Question: My basic concern is to find which database/s I have access to using query...
In the following image, I need to write a query to find list of databases mapped to the user. In following example list will contain Cal and San.....
I can retrieve this loginname by using following query
'''
select loginname from syslogins where name = (SELECT SUSER_NAME() LoggedInUser)
'''
How can I find database list from that?

Thanks a lot,
Omkar.
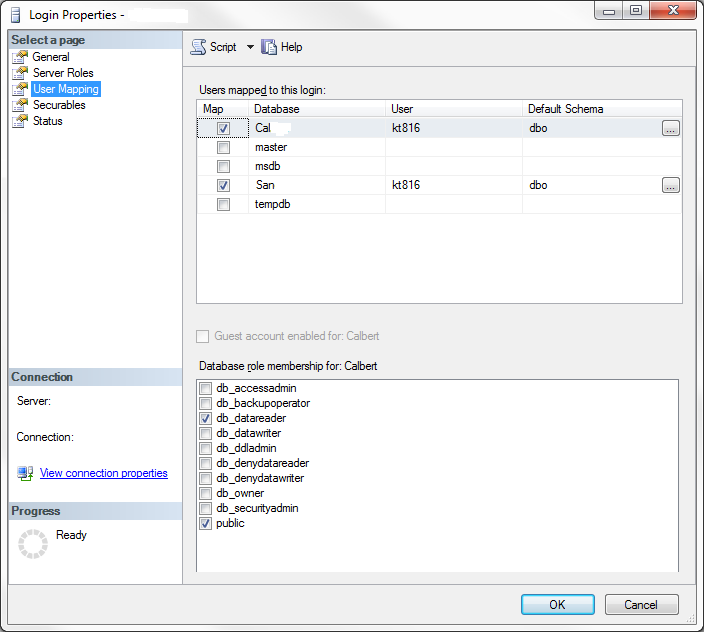
Answer: You can use the system procedure sp_helplogins to get this information:
'''
declare @loginName sysname;
set @loginName = suser_name();
exec sp_helplogins @loginName;
'''
Its likely more information than you need. If so, look at the code of that procedure as example to write your own procedure (its best not to rely on system procedures anyways, as they can be changed by Microsoft).